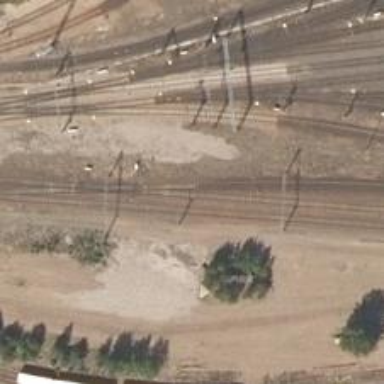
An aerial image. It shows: Railway signal.